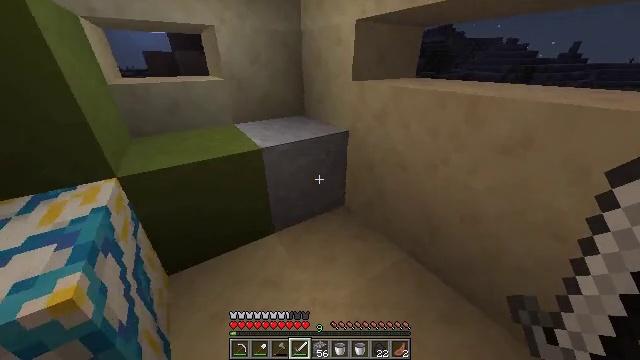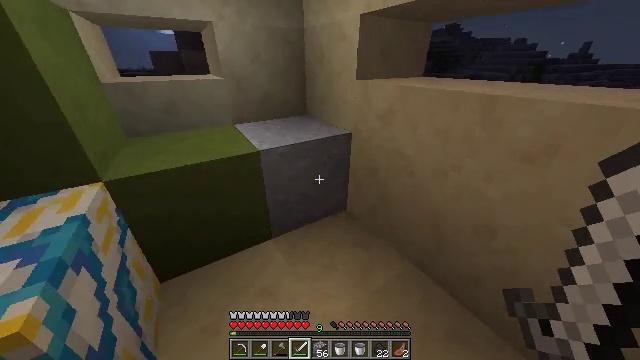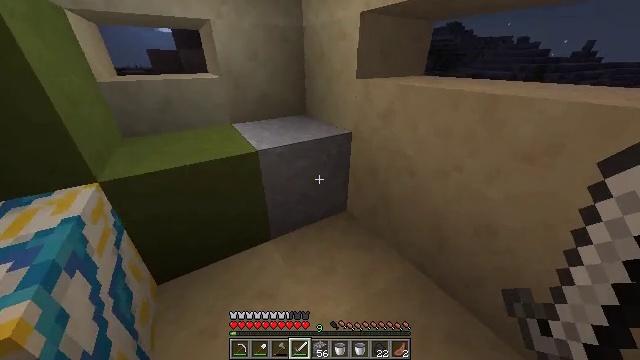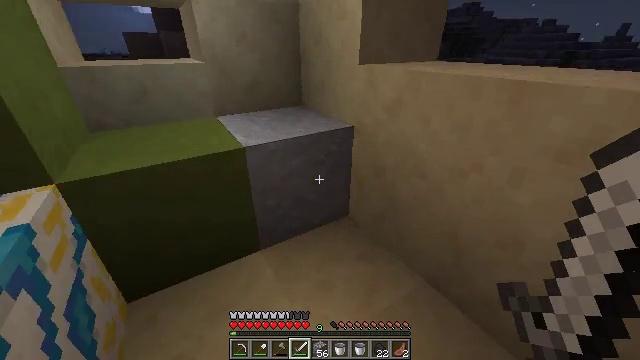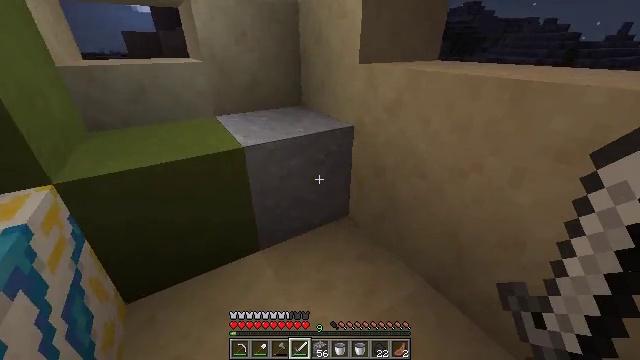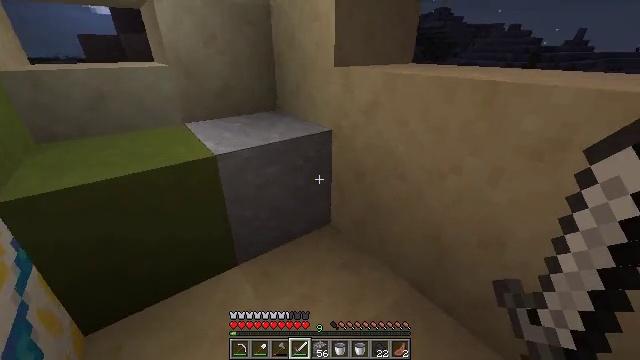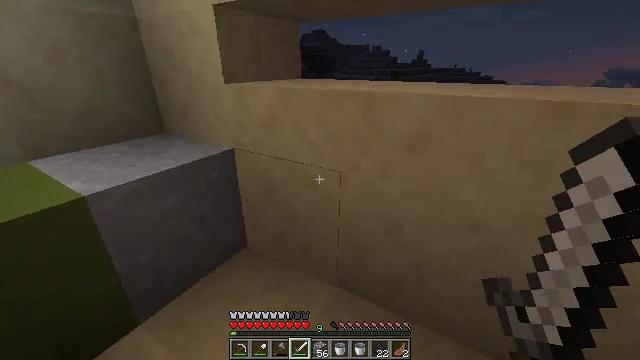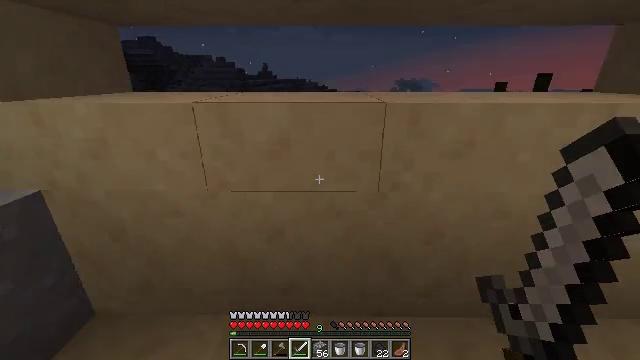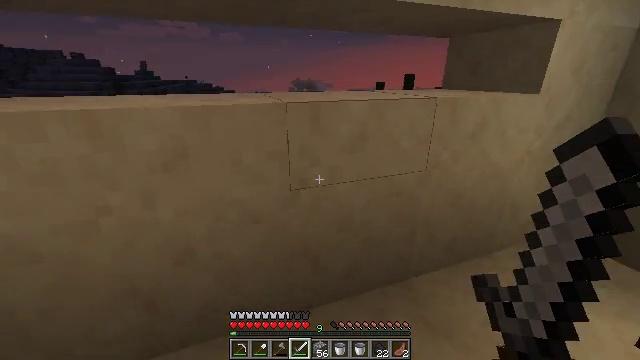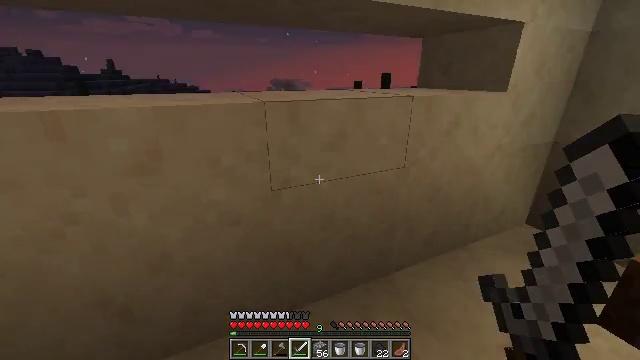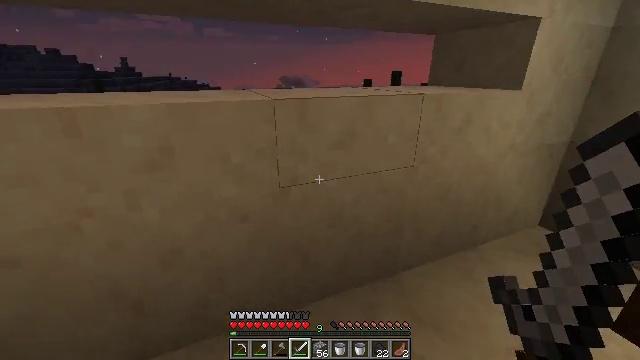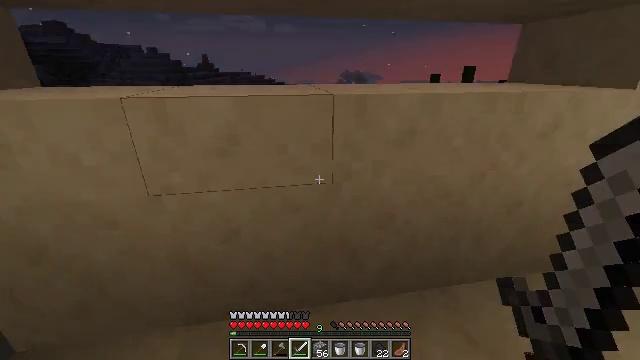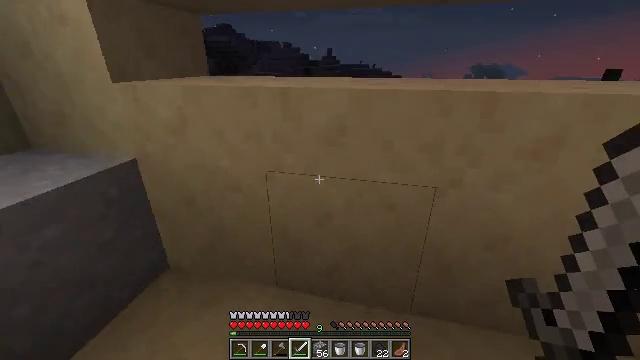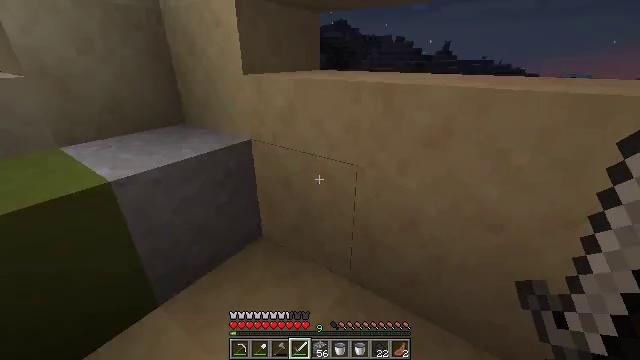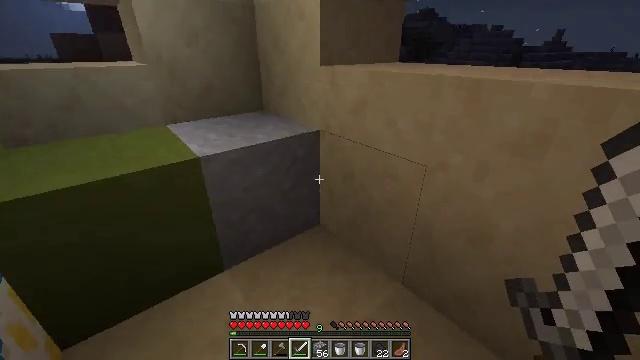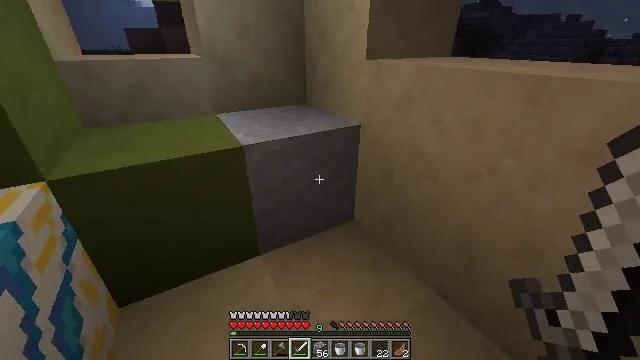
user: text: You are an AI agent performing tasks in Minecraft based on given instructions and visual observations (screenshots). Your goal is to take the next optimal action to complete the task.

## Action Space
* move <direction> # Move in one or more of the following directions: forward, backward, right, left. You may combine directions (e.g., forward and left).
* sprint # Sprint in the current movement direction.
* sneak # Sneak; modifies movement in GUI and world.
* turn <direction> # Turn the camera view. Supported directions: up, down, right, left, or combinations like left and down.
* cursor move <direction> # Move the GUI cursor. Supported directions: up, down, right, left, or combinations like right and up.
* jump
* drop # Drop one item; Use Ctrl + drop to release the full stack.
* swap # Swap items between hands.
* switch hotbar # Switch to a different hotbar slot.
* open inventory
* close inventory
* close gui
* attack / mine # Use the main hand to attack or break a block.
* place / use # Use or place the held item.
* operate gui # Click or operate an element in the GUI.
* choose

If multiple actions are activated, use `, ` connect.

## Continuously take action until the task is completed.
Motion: motion action
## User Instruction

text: Dig up clay found underwater.
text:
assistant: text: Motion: turn left
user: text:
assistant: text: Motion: no_op
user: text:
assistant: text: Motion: no_op
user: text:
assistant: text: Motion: no_op
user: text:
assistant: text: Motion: turn right and up
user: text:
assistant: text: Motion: turn right and up
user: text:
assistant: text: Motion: turn right and up
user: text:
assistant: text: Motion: turn right
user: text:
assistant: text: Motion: turn right
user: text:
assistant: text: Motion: turn left
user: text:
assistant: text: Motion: turn left
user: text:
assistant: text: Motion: turn left and down
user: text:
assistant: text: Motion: turn left
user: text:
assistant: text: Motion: turn left and down
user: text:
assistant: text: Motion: move forward, turn left and down
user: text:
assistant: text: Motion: move forward and move right, turn left
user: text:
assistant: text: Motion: move forward and move right, turn right and up
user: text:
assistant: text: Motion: move forward and move right
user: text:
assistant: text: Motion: move forward and move right, switch to hotbar 1
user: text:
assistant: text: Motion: move forward and move right, switch to hotbar 1
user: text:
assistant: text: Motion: move forward, switch to hotbar 1
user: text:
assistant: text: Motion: move forward, turn left and down, switch to hotbar 1
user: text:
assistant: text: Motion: turn left and down
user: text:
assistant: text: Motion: turn left, attack / mine
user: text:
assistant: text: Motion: attack / mine
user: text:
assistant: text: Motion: attack / mine
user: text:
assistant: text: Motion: attack / mine
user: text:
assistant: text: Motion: attack / mine
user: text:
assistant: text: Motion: attack / mine
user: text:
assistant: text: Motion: attack / mine